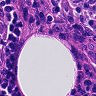
Metastatic tissue present: no